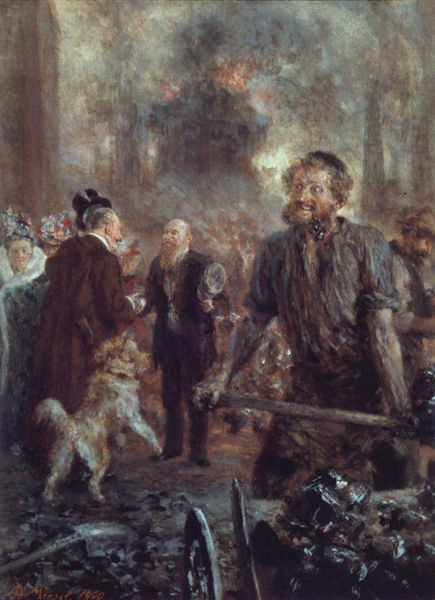
Titel: Besuch im Eisenwalzwerk
Künstler: Adolph Menzel
Standort: Berlin
Institution: Kupferstichkabinett
Schlagwörter: blau, dunkel, feuer, gemälde, hand, kopf, mann, schatten, umhang, weiß, frauen, menschen, stadt, blumen, braun, frau, frisur, grau, haar, hell, hintergrund, hut, hüte, kleid, kleider, köpfe, lampe, lampen, licht, mund, männer, nacht, nase, schwarz, vordergrund, blick, dame, hund, rot, tier, ball, herren, malerei, zylinder, anzug, bart, bärte, gesichter, hemd, hose, kappe, mütze, wand, arm, arme, augen, falten, gesicht, kleidung, mensch, vollbart, herr, signatur, vorhang, öl, hütte, pastos, qualm, rauch, boden, auge, haare, mantel, realismus, reich, stoff, stoffe, personen, person, zilinder, höhle, kinn, lippen, locke, locken, wald, arbeit, karren, räder, schornstein, beine, fell, schwanz, schürze, bein, hosen, heiß, hemden, hitze, zug, mauer, dunst, nebel, schichten, tag, fabrik, schlot, arbeiter, industrie, rad, schubkarre, wagen, dampf, frack, falte, vorhänge, pfeife, realistisch, glanz, glatze, robe, glänzen, menzel, edel, gehrock, halle, schlote, wände, eingang, eisen, schmutz, berlin, greis, flammen, glut, kohle, staub, grinsen, besuch, werkstatt, werkzeug, mauern, hammer, springen, bahn, eisenbahn, lok, lokomotive, dreck, wut, ausgang, adolph, begrüßung, glühen, firma, schaufel, schippen, direktor, rus, brennerei, schmied, adolf menzel, gegensatz, schaufeln, parodie, hintergrung, bergbau, spaniel, schaffner, russ, gegensätze, unterschied, kohlen, sozial, inhaber, schicht, industrielle revolution, schippe, chef, lokführer, hut ziehen, koks, kontrovers, kontroverse, menscher, schoßhund, unternehmen, gießer, reich arm, kohlewagen, kapitalismus, schüppe, 1850, eisne, schmelzerei, impressionistsch, klassenunterschiede, soziale ungerechtigkeit, obere gesellschaftsschicht